Question: I am trying to build a location based MAP app and when I try to execute my App, I can view my Markers added to the Mapsactivity, however i don't Map on the activity
I can confirm that I have provide the correct Map key for my activity getting the key from console.developer.com and enabling Google Maps for Android API
Please suggest what could be wrong here
MapsActivity
'''
public class MapsActivity extends FragmentActivity implements OnMapReadyCallback {
private GoogleMap mMap;
private final String TAG = "MapActivity";
@Override
protected void onCreate(Bundle savedInstanceState) {
super.onCreate(savedInstanceState);
setContentView(R.layout.activity_maps);
Log.d(TAG, "inside create Fragment");
// Obtain the SupportMapFragment and get notified when the map is ready to be used.
SupportMapFragment mapFragment = (SupportMapFragment) getSupportFragmentManager()
.findFragmentById(R.id.map);
mapFragment.getMapAsync(this);
Log.d(TAG, "outside create Fragment");
}
@Override
public void onMapReady(GoogleMap map) {
SharedPreferences preferences= PreferenceManager.getDefaultSharedPreferences(getApplicationContext());
Double mLat = Double.parseDouble(preferences.getString("latitude",""));
Double mLon = Double.parseDouble(preferences.getString("longtitude",""));
Log.d(TAG, preferences.getString("latitude",""));
Log.d(TAG, preferences.getString("longtitude",""));
map.moveCamera(CameraUpdateFactory.newLatLngZoom(new LatLng(mLat,mLon), 20));
map.addMarker(new MarkerOptions().position(new LatLng(mLat,mLon)));
//map.setMyLocationEnabled(true);
}
'''
}
Android Manifest
'''
<?xml version="1.0" encoding="utf-8"?>
'''
'''
<uses-permission android:name="android.permission.INTERNET"/>
<uses-permission android:name="com.google.android.providers.gsf.permission.READ_GSERVICES"/>
<uses-permission android:name="android.permission.ACCESS_FINE_LOCATION"/>
<uses-permission android:name="android.permission.ACCESS_COARSE_LOCATION"/>
<uses-feature
android:glEsVersion="0x00020000"
android:required="true"/>
<application
android:allowBackup="true"
android:icon="@mipmap/ic_launcher"
android:label="@string/app_name"
android:supportsRtl="true"
android:theme="@style/AppTheme">
<activity android:name=".MainActivity">
<intent-filter>
<action android:name="android.intent.action.MAIN"/>
<category android:name="android.intent.category.LAUNCHER"/>
</intent-filter>
</activity>
<meta-data
android:name="com.google.android.gms.version"
android:value="@integer/google_play_services_version"/>
<activity android:name=".MyGames"/>
<meta-data
android:name="com.google.android.geo.API_KEY"
android:value="@string/google_maps_key"/>
<activity
android:name=".MapsActivity"
android:label="@string/title_activity_maps">
<meta-data
android:name="android.support.PARENT_ACTIVITY"
android:value="com.example.android.wesport.MainActivity"/>
</activity>
</application>
'''
Activity_maps.xml
'''
<fragment xmlns:android="http://schemas.android.com/apk/res/android"
xmlns:map="http://schemas.android.com/apk/res-auto"
xmlns:tools="http://schemas.android.com/tools"
android:id="@+id/map"
android:name="com.google.android.gms.maps.SupportMapFragment"
android:layout_width="match_parent"
android:layout_height="match_parent"
tools:context=".MapsActivity"/>
'''
Image from the emulator

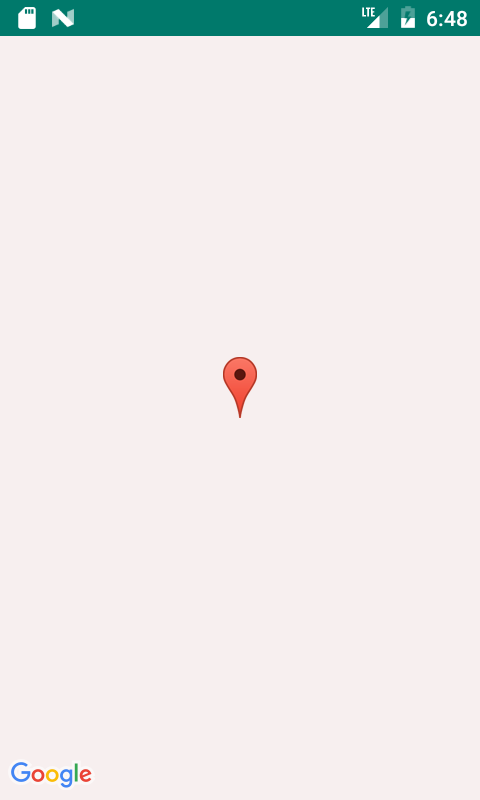
Answer: Probably you show desert on the map.
Try change:
'''
map.moveCamera(CameraUpdateFactory.newLatLngZoom(new LatLng(mLat,mLon), 20));
'''
to
'''
map.moveCamera(CameraUpdateFactory.newLatLngZoom(new LatLng(mLat, mLon), 5));
'''